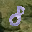
Label: 8